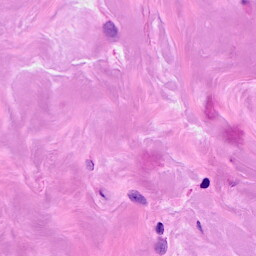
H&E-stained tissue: Breast